Question: I am writing an algorithm to identify anomalous network traffic by the frequency that it communicates during a day. For example, being able to detect malware by the characteristic that it beacons home regularly, which is different than a normal user's traffic.
characteristics that I'm searching for
* beaconing home at regular intervals
* beaconing home across a longer period of time than a normal user is active, etc.
This gets a little challenging, because often multiple users that may be infected with malware are hidden behind a firewall (they have the same IP address). It seems like I might be able to apply an FFT to search for specific frequencies within a data set, but I haven't been able to find anything similar searching online.
The data that I have available includes
* epoch time (second that outbound communication occurred)
* user IP address
* destination URL
Below is an example. At the top, you see each second of a day, and malware attempting to beacon back fairly regularly (~2k times per day in this case, likely multiple infections) across a 24 hour period.
The second graph shows a basic FFT transform of the data

Here is the code that I used to generate the FFT transform (found a good write-up at <URL> but still not exactly sure how to apply FFTs to the problem set
'''
def plotSpectrum2(k,day_x, day_y):
"""
Plots a single sided Amplitude spectrum of y(t)
k = session identifier. combination of user IP and dest domain(s)
day_x = array of every second in a day
day_y = array of count of communications from this session each second of the day
"""
fig = pylab.figure()
pylab.subplot(211)
pylab.plot(day_x,day_y,'k',color='red',linewidth=2)
pylab.title('Blah')
pylab.legend(('X'))
pylab.xlabel=('Time')
pylab.subplot(212)
n = len(day_y)
k = arange(n)
Fs = 1.0 #sampling rate - once a second
Ts = 1.0/Fs #sampling interval - at max, collecting once a second
T = n/Fs
frq = k/T # two sides frequency range
frq = frq[range(n/2)] # one side frequency range
y = fft(day_y)/n
y = y[range(n/2)]
pylab.plot(frq,abs(y),'k',color='red',linewidth=2)
'''
It looks like specific frequencies are being identified (at first glance, quite a bit different than traffic to google.com for example). I'm stuck trying to figure out how to go from the graph results below to refining the algorithm, and programatically determining if there appears to be underlying frequencies of communication that look more like a machine talking than a human. Any thoughts or online references would be much appreciated.
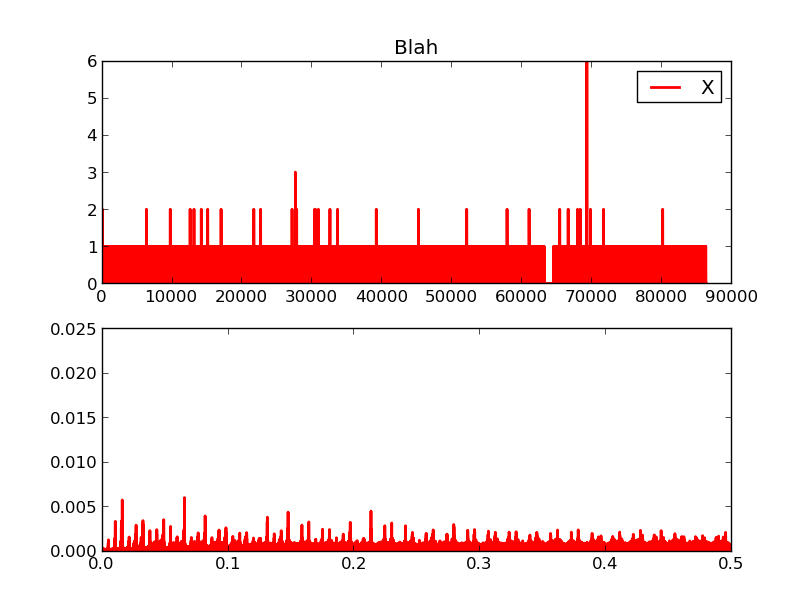
Answer: I am not an expert on this, but I think it might be easier to do this in the time domain. First I would group the data by destination URL. Then I would compute the intervals between requests for these URLs (probably discarding URLs with only a couple of hits from your analysis). You can view these intervals per URL as samples from a statistical distribution. Compute a histogram and see how they the distribution looks like. If the requests come from a human, the intervals should be random (my first guess would be exponentially distributed). If you see that certain intervals (e. g. one hour or one day) appear more often, this might indicate malware calling home. Of course, it could also be some application checking for updates, and the malware could be hidding its tracks by randomizing the time between its calls.